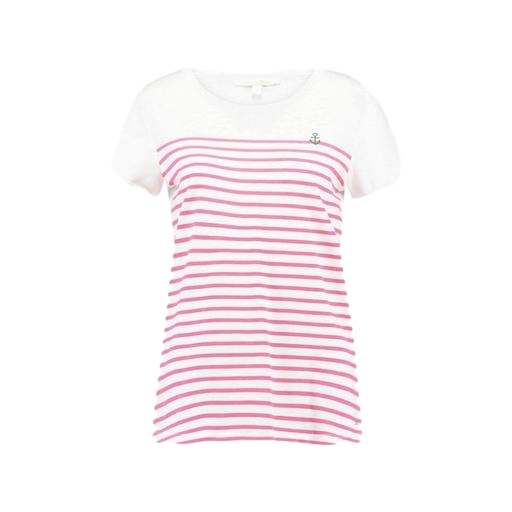
pink striped shortsleeved t-shirt, pink graphic t-shirt, pink scoop neck sleep tee, white background